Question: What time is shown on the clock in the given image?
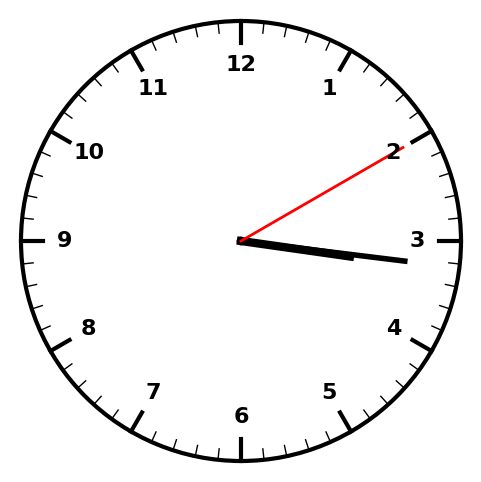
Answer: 03:16:10